Field crop: maize
Growth stage: 2
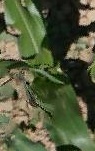
Species: maize